Question: I'm using Entity Framework CTP5.
I have a schema like this:
- - -
So there are 4 tables.
one-to-many many-to-many many-to-one .

So I have a many-to-many relationship where the relation also holds data.
Definitions of Text and TextDescription ( since we can query on the Id for Group and Languages I havent added them here )
'''
public class Text
{
public int TextID { get; set; }
public int TextDescriptionID { get; set; }
public int LanguageID { get; set; }
public string OriginalText { get; set; }
public bool IsValid { get; set; }
public DateTime Added { get; set; }
public DateTime Updated { get; set; }
public Language Language { get; set; }
public TextDescription TextDescription { get; set; }
public static Text GetMissingText(string input)
{
Text text = new Text();
text.OriginalText = "Missing: " + input;
text.IsValid = true;
text.TextDescription = new TextDescription()
{
IsStatic = true,
Name = input,
IsMultiline = false,
};
return text;
}
}
public class TextDescription
{
public int TextDescriptionId { get; set; }
public int TextDescriptionGroupId { get; set; }
public string Name { get; set; }
public string Description { get; set; }
public bool UseHtml { get; set; }
public bool IsMultiline { get; set; }
public bool IsStatic { get; set; }
public TextDescriptionGroup TextDescriptionGroup { get; set; }
public virtual ICollection<Text> Texts { get; set; }
public static TextDescription GetNewItem(int textDescriptionGroupId)
{
var item = new TextDescription();
item.Name = item.Description = "n/a";
item.UseHtml = item.IsMultiline = item.IsMultiline = false;
item.TextDescriptionGroupId = textDescriptionGroupId;
return item;
}
}
'''
When adding either a new language or a new text is inserted ... the many to many relation is not inserted into the database. (Think it would be a bad idea, so in the end, if thats the only solution, I could be able to that)
So how do I handle this in a smart way when I need to fetch all the for a specific group from the database, but also get the translation if there are one for that languages.
I can't start fra the translation object, since its possible its not there. If I start to query from the Text entity ... how do I only select one language without getting all languages first.
'''
repo.Find(x =>
x.GroupId == groupId &&
x.Translation.Any(a => a.LanguageID == id.Value)
);
'''
I'm lost here ... any there any smart way ... so I wont have to query the database for all the Texts ... and then a query for each item ... to see if there are a translation? or else just make a new empty one.
In SQL I would do it like this:
'''
SELECT TD.Name, T.OriginalText FROM TextDescriptions TD
LEFT JOIN Texts T ON TD.TextDescriptionId = T.TextDescriptionId
WHERE TextDescriptionGroupId = 41 AND ISNULL(T.LanguageId, 1) = 1
'''
The above SQL will give me the elements even if there is not record now, I get a NULL for these values. I could then handle that it my code and avoid lazy load.
But can I get the same behavior in Entity Framework. I could see there would be some problems maybe for EF4 to do the mapping ... since I'm going from TextDesciptions to Texts ... and TextDesciptions have a List of Texts ... but here ... I only want either 1 or NULL, or just a new Entity that havent been added to the database yet.
Looking forward to some interesting answers.
mvh
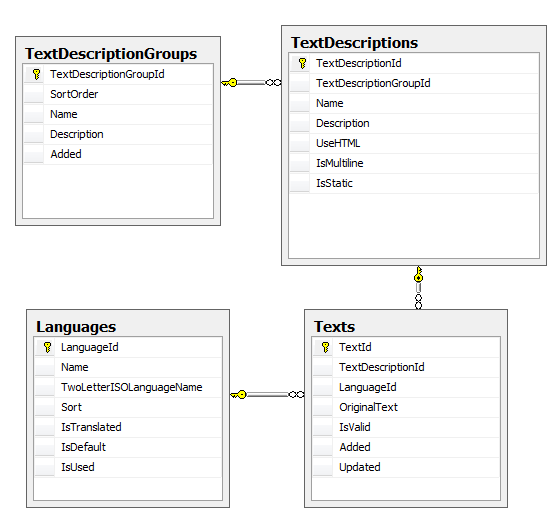
Answer: For now ... if no other solution is found I will be running the follow SQL script to insert empty records. This way I'm sure the record is there when a user wants to edit it and dont have to ensure its there before saving it. Maybe also avoiding some naste Linq query.
I only have to run this SQL 2 places. When adding a new Language or new a new TextDesciption.
'''
INSERT INTO Texts
SELECT TD.TextDescriptionId, L.LanguageId, '', 0, GETDATE(), GETDATE(), L.TwoLetterISOLanguageName
FROM TextDescriptions TD
INNER JOIN Languages L ON 1 = 1
LEFT JOIN Texts T ON
T.TextDescriptionId = TD.TextDescriptionId AND
T.LanguageId = L.LanguageId
WHERE TextId IS NULL
'''